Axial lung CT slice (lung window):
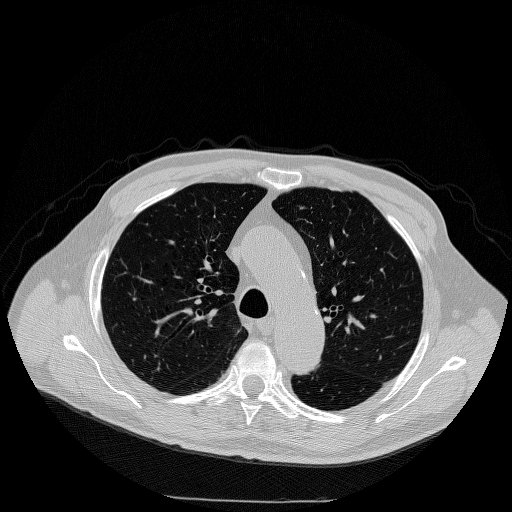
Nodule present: no